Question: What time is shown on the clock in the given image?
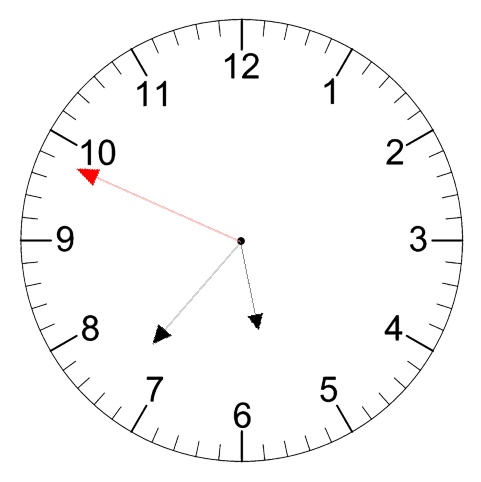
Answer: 05:36:49